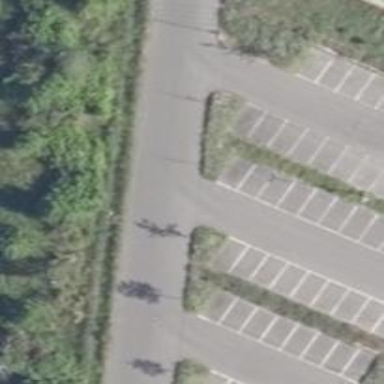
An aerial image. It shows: Asphalt parking aisle road for service vehicles.